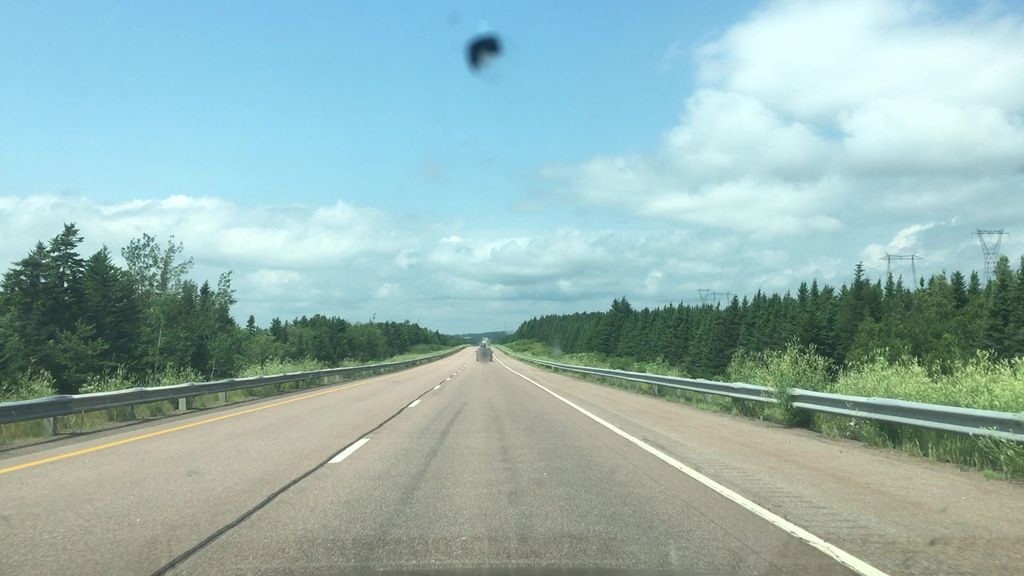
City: charlottetown